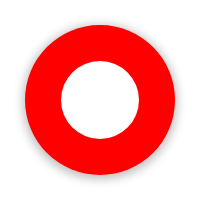
Cursor type: pointer
OS/theme: linux-google-cursor
Variant: red